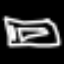
Label: bed